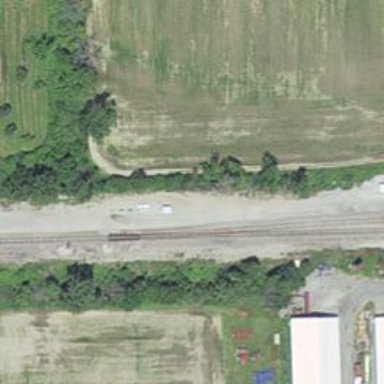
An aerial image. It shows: Outdoor signal box located near the railway.